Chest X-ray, PA view. Patient: 13 years old, sex M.
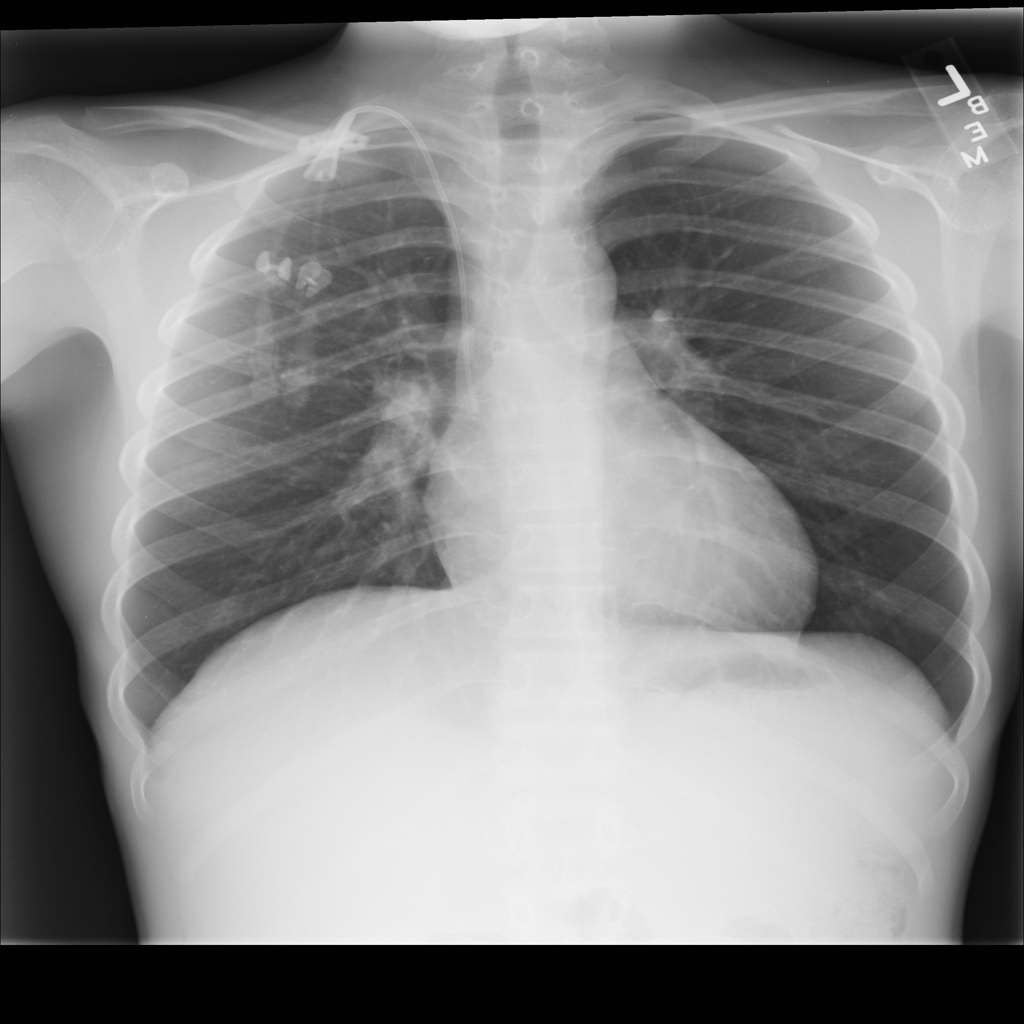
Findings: No Finding